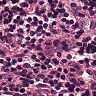
Metastatic tissue present: no